Aerial crown-view tile of a tropical tree (Barro Colorado Island, Panama), acquired 20241014:
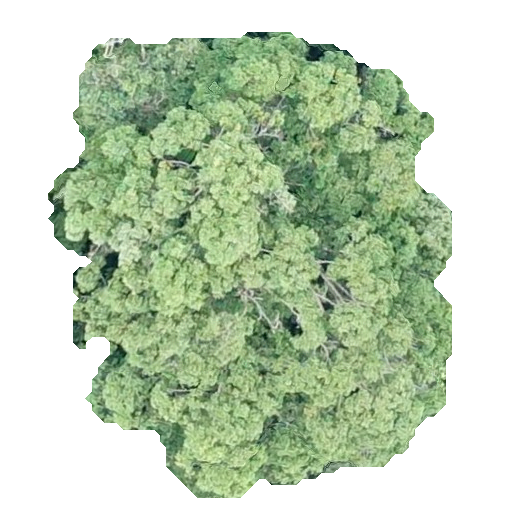
Species: Ocotea leptobotra
GBIF accepted scientific name: Ocotea leptobotra
Crown area: 227.716 m²